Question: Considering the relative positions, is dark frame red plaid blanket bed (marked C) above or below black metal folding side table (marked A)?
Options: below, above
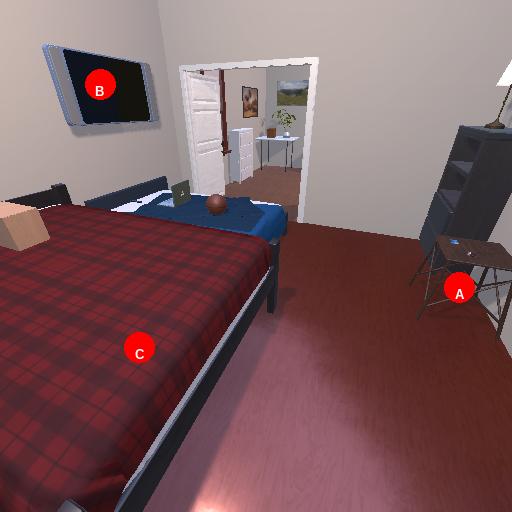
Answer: below